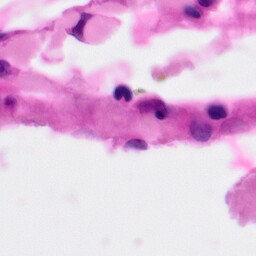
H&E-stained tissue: Pancreatic